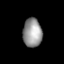
Tissue: lung
Cell type: Endothelial cells
Senescence score: 0.5668
Nuclear area (px): 537
Mean DAPI intensity: 149.642